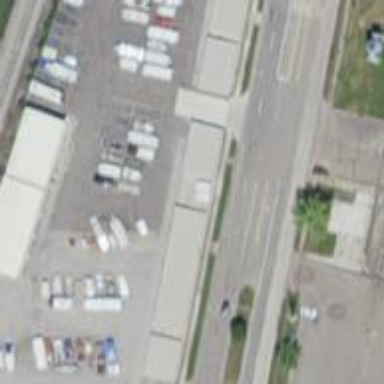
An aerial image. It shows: Secondary road with separate sidewalks.